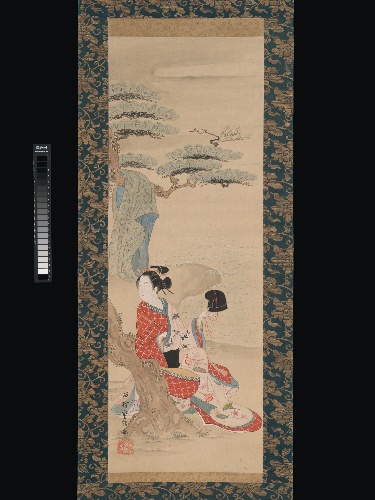
Title: 西村重信筆　見立松風図|The Brine Maiden Matsukaze
Artist: Nishimura Shigenobu
Artist bio: Japanese, active 1729–39
Date: early 18th century
Object type: Hanging scroll
Classification: Paintings
Medium: Hanging scroll; ink and color on paper
Culture: Japan
Period: Edo period (1615–1868)
Dimensions: Image: 31 9/16 × 11 3/16 in. (80.2 × 28.4 cm)
Overall with mounting: 63 3/8 × 15 5/8 in. (161 × 39.7 cm)
Overall with knobs: 63 3/8 × 17 15/16 in. (161 × 45.5 cm)
Department: Asian Art
Credit line: Mary Griggs Burke Collection, Gift of the Mary and Jackson Burke Foundation, 2015
Accession year: 2015
Repository: Metropolitan Museum of Art, New York, NY
Tags: Women